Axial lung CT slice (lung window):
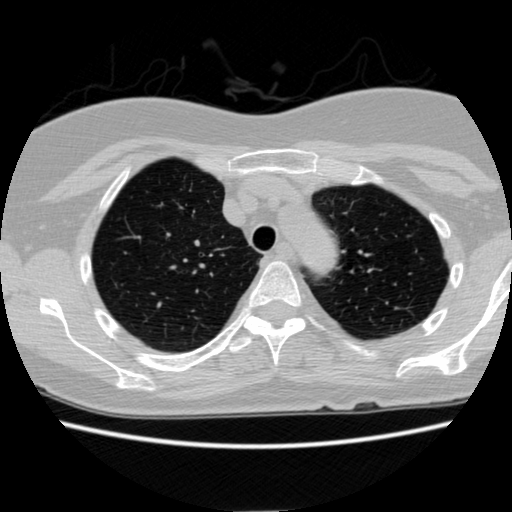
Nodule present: no